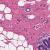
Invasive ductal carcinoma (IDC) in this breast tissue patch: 0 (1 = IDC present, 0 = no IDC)